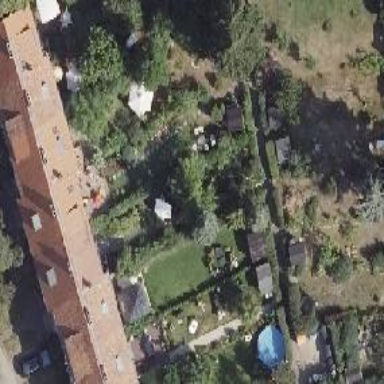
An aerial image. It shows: Residential garden area classified as leisure land.